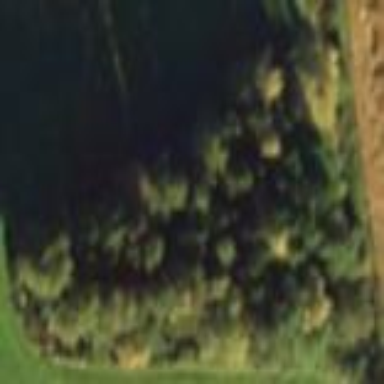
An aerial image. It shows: Forest area.